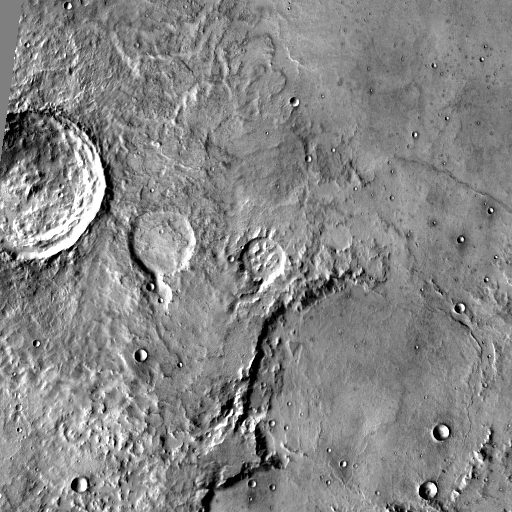
Crater classes present: Background, Other, Layered, Buried